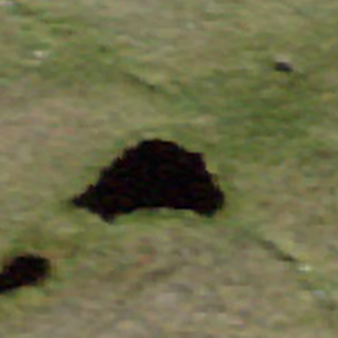
Label: other